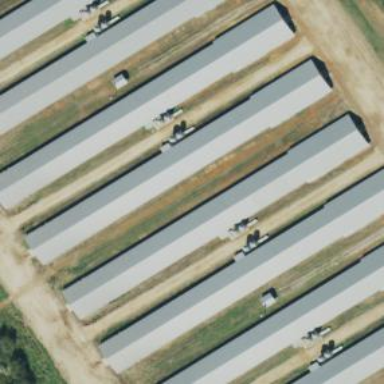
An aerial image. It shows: Poultry farmyard is depicted in the image.